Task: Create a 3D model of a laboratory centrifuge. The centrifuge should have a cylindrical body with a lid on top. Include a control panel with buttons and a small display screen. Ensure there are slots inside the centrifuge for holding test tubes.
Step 554:
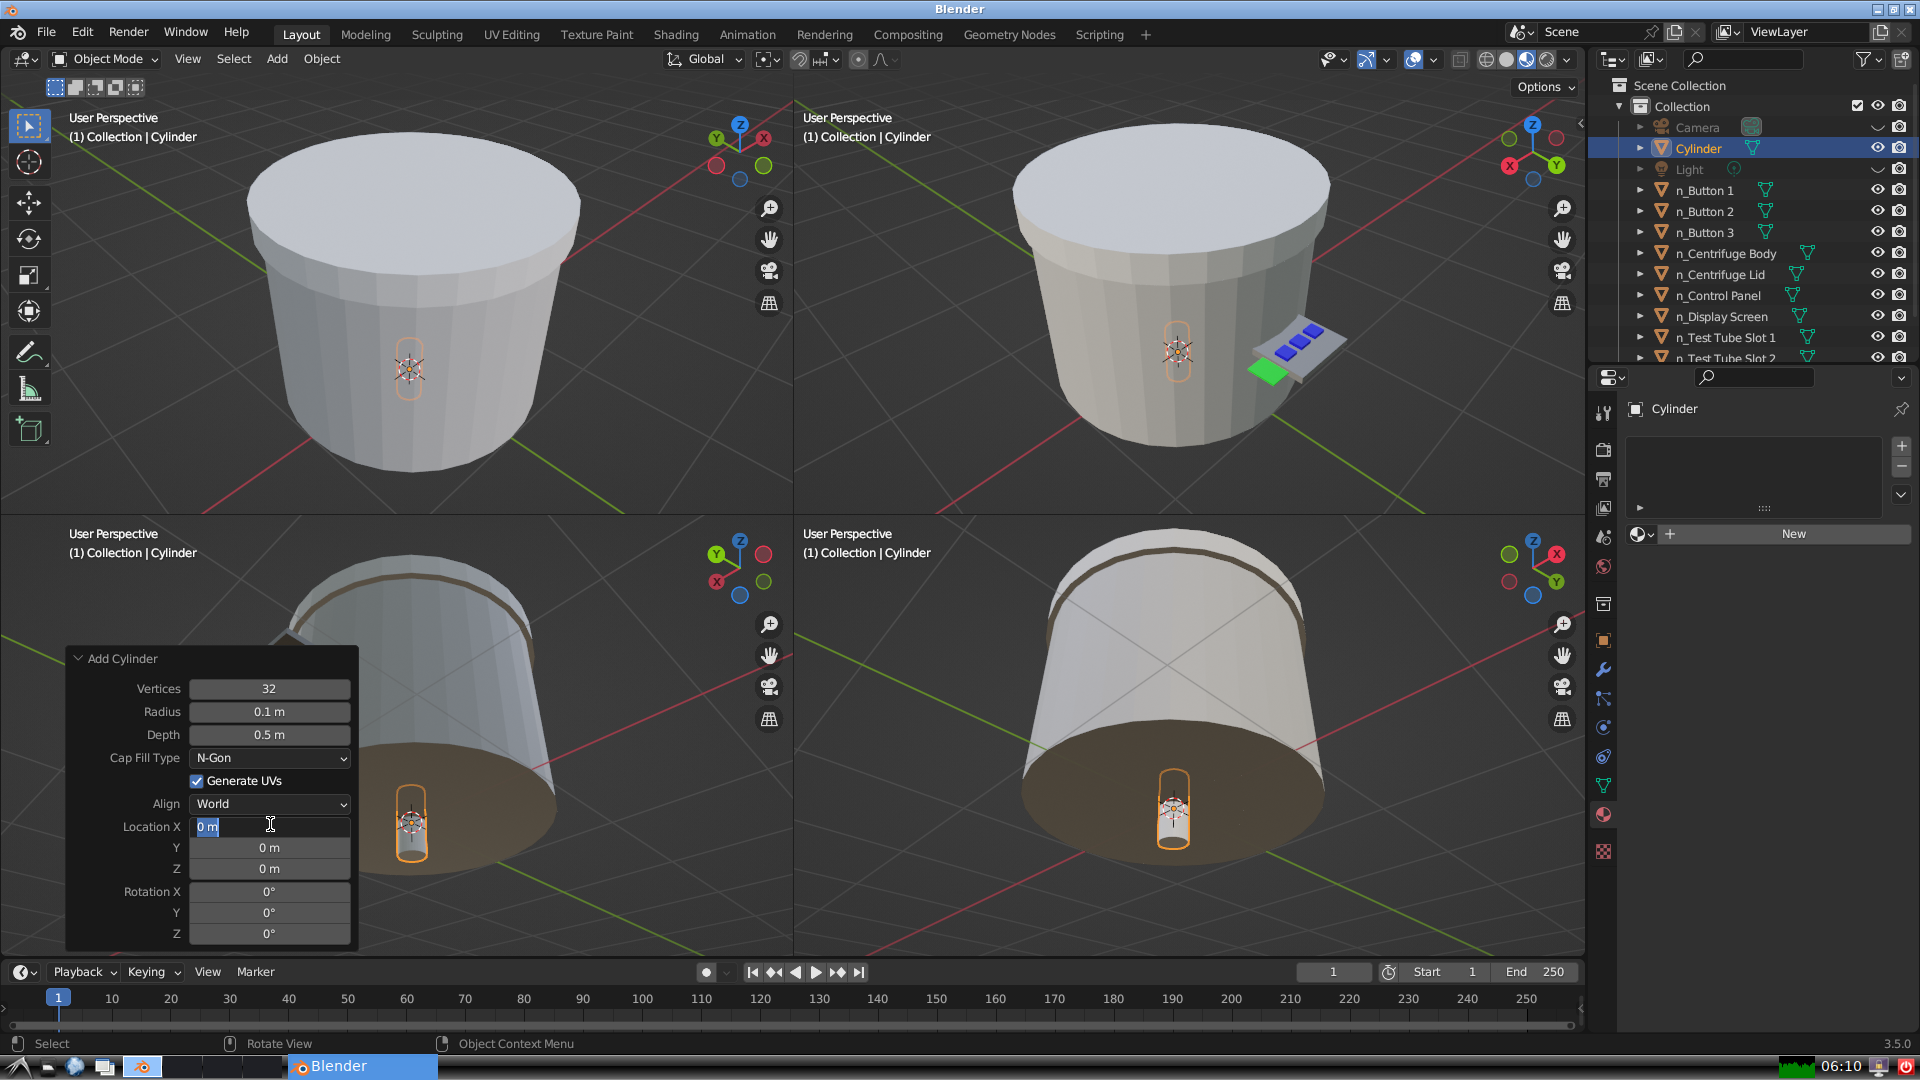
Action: input_text: -0.5